Question: <URL>
Since installing Office 2016, Outlook will not operate. Click on 'new email' (or doing just about anything) and this dialog box pops up...

Outlook then shuts down and tries to reopen and gets into a loop of freezing...
All other Office programs work fine.
Looking online I've tried these fixes...
I tried to install the chart program with this .dll file and that didn't remove the error.
I don't have the .net framework installed.
I tried to uninstall Office 2016 and then reinstall numerous times: still no success.
I'm using Windows 10, desktop PC. Office 2013 worked fine and I wish I could go back to it!
Tried in Outlook safe mode by clicking Ctrl+Outlook icon, its still throwing error
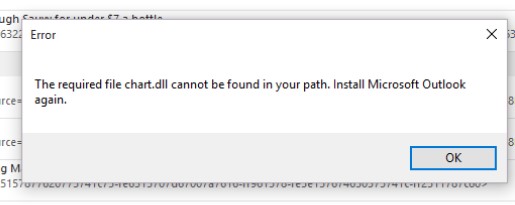
Answer: The only folder I found in C:\ that contained "chart.dll" is C:\Program Files (x86)\Microsoft Office
oot\Office16 (for Office 2016 version, may be Office15/14.. for previous versions). I added that folder path to my $PATH variable in Windows and I have not had the error yet although it has only been a few hours..
To do this on Win 10:
- - - - - - -
(you may want do do a search of C:\ for chart.dll and make sure that this is the right path for your situation)